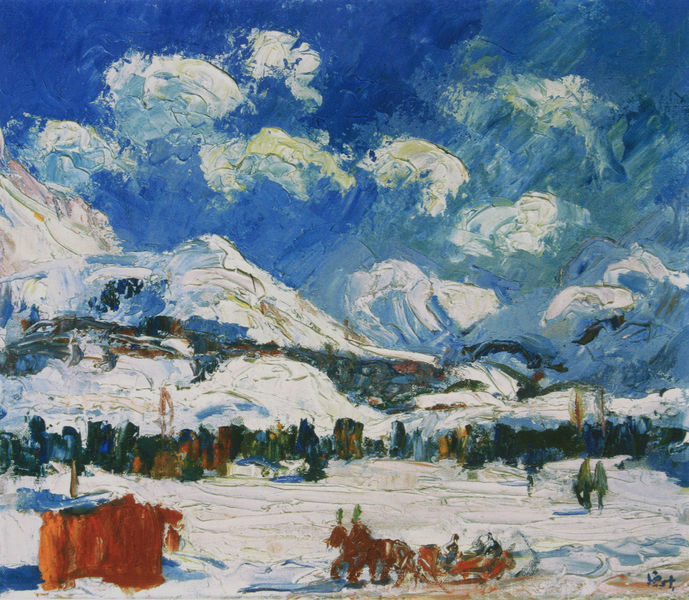
Titel: Winterlandschaft, Paesaggio d'inverno
Künstler: Giovanni Giacometti
Institution: Privatbesitz
Schlagwörter: baum, berg, blau, gemälde, himmel, mann, weiß, wolken, bäume, gelb, grün, impressionismus, landschaft, menschen, braun, bunt, frau, schwarz, rot, schnee, weg, wolke, expressionismus, mensch, signatur, kalt, hütte, sonne, wald, pferd, pferde, schuppen, himmelblau, farbig, berge, farben, gebirge, gipfel, naiv, winter, ausflug, kutsche, ziehen, tannen, scheune, alpen, kutscher, sonnig, farbauftrag, brauner, frost, schlitten, gespann, kopfschmuck, pferdewagen, ski, pferdeschlitten, grünbraun, hgemälde